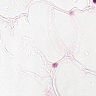
Metastatic tissue present: no